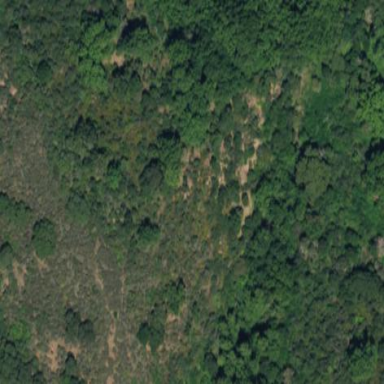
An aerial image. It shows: Area covered in scrub vegetation.